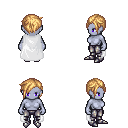
a pixel art fantasy rpg character, female body template, dark elf, purple skin, white cape, metal pants, light blonde pixie cut hairstyle, metal boots, four views (front, back, left, right), 2x2 character sprite sheet, small pixel art, hard edges, no anti-aliasing